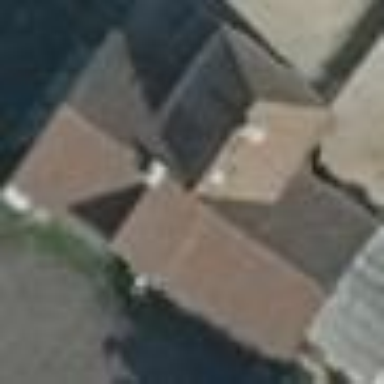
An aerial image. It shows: Residential building.